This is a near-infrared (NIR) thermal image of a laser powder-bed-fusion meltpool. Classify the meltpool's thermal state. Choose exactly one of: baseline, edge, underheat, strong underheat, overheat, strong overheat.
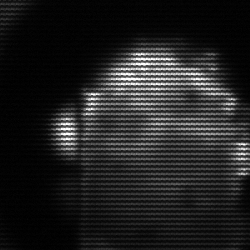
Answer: baseline